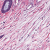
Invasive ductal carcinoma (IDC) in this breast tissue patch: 1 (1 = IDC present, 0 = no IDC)